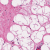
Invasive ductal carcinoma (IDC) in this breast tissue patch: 0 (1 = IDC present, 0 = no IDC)